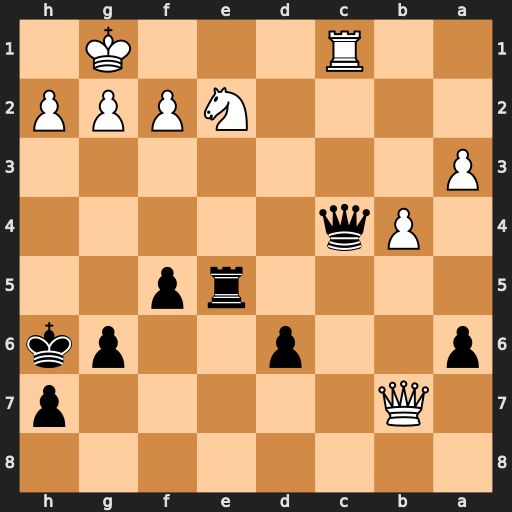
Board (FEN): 8/1Q5p/p2p2pk/4rp2/1Pq5/P7/4NPPP/2R3K1
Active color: b
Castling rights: -
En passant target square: -
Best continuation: Qxc1+ Nxc1 Re1#